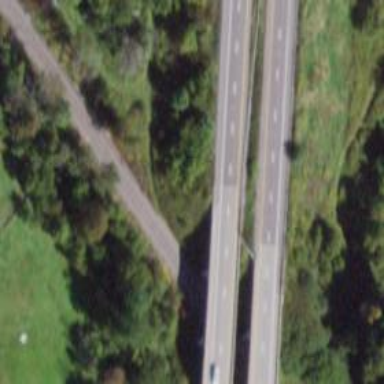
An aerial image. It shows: Asphalt motorway.